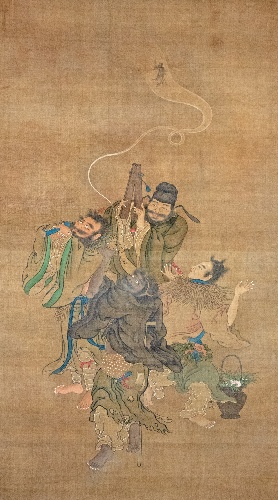
Title: 八仙図|Eight Daoist Immortals Welcoming Jurōjin
Date: 17th century
Object type: Hanging scroll
Classification: Paintings
Medium: Hanging scroll; ink and color on silk
Culture: Japan
Period: Edo period (1615–1868)
Dimensions: Image: 55 × 31 in. (139.7 × 78.7 cm)
Overall with mounting: 93 1/2 × 36 5/8 in. (237.5 × 93 cm)
Overall with knobs: 93 1/2 × 39 5/8 in. (237.5 × 100.6 cm)
Department: Asian Art
Credit line: Charles Stewart Smith Collection, Gift of Mrs. Charles Stewart Smith, Charles Stewart Smith Jr., and Howard Caswell Smith, in memory of Charles Stewart Smith, 1914
Accession year: 1914
Repository: Metropolitan Museum of Art, New York, NY
Tags: Daoism|Men